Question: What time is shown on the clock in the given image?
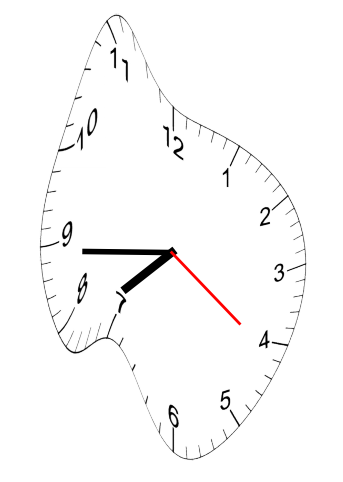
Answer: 07:44:21